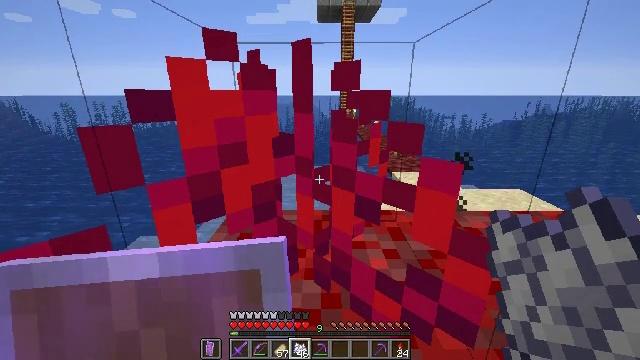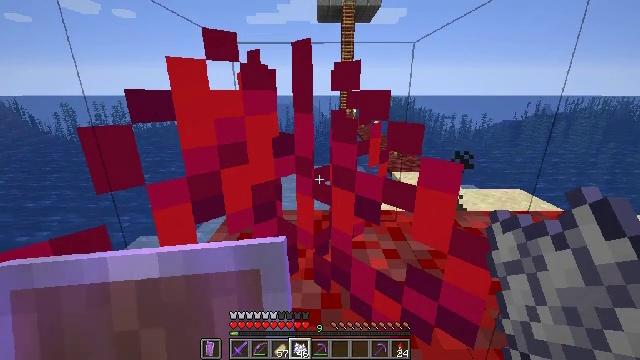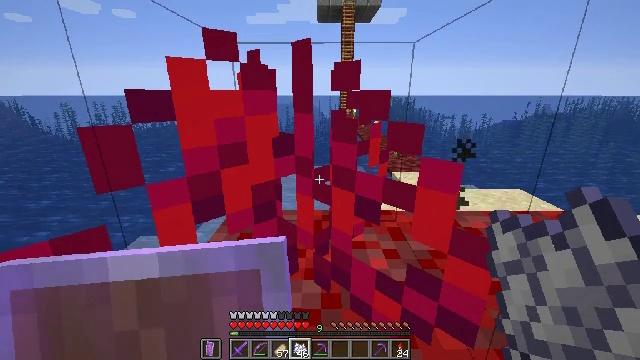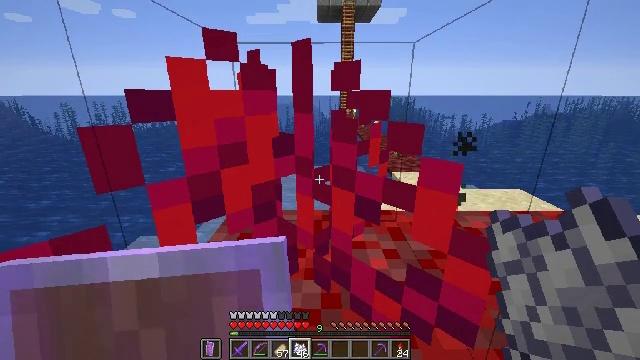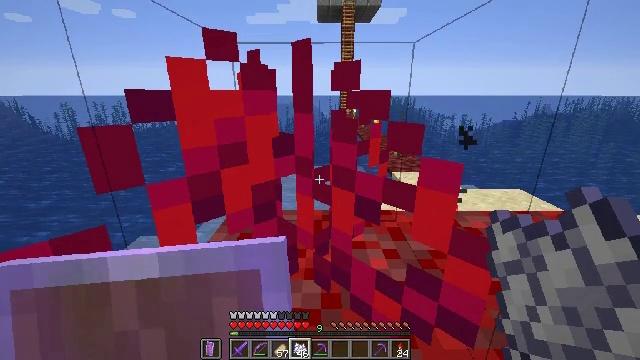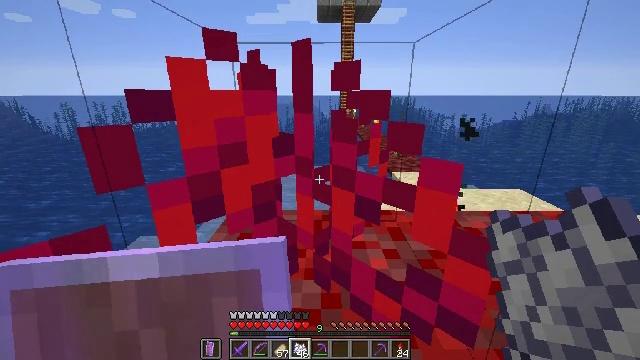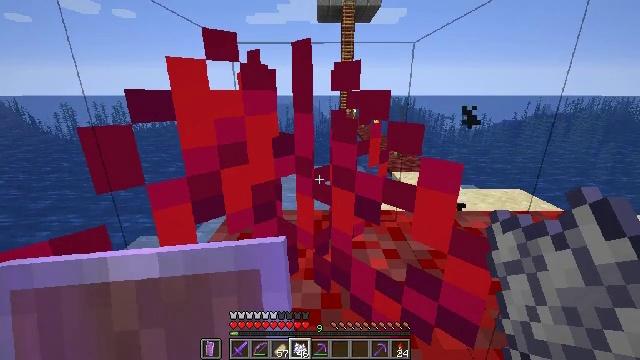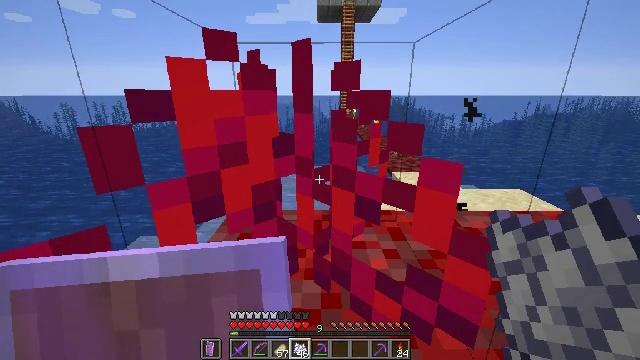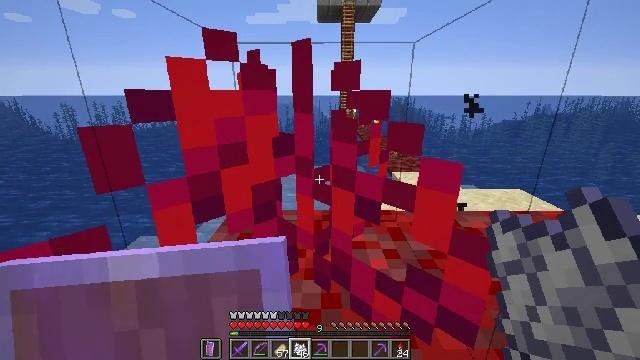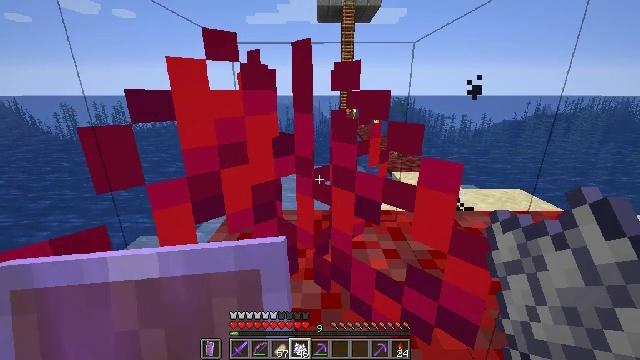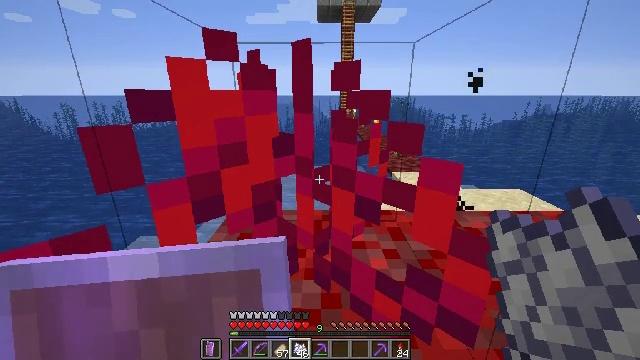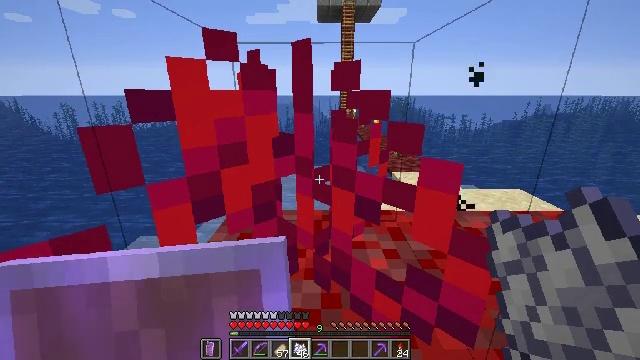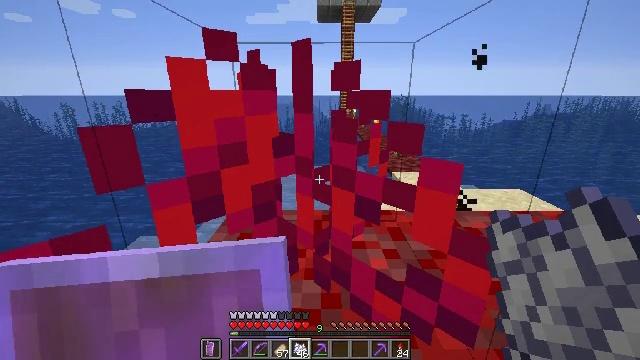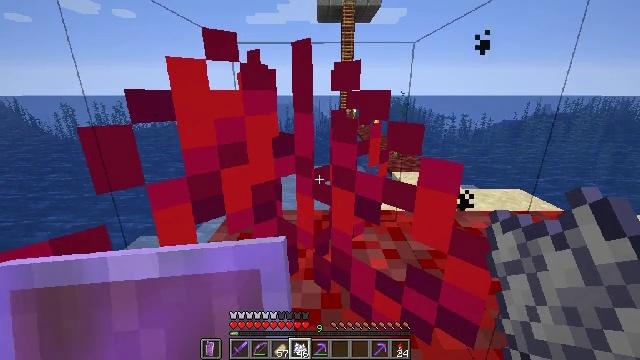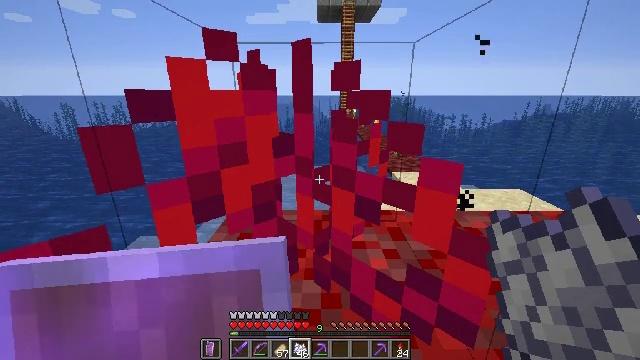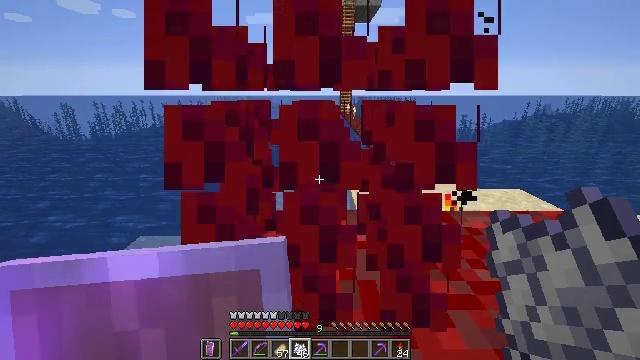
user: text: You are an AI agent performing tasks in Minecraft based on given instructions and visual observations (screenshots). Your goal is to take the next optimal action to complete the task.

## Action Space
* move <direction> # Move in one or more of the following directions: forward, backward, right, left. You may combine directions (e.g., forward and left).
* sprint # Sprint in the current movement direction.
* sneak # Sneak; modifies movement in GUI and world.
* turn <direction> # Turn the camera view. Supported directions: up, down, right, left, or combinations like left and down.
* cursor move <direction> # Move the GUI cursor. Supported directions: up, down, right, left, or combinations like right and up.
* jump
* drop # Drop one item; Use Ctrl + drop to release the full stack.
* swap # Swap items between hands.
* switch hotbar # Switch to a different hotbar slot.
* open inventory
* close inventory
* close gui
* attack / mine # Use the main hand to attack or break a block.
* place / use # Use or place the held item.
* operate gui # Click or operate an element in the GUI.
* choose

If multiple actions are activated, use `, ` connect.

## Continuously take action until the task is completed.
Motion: motion action
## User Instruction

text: Gather crimson roots by holding left button.
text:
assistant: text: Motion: no_op
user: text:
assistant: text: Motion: no_op
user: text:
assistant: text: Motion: no_op
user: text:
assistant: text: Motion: no_op
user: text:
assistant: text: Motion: no_op
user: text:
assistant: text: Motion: no_op
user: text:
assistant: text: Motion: no_op
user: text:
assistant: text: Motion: no_op
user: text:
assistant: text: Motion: no_op
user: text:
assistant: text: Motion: no_op
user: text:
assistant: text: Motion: no_op
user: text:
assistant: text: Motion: no_op
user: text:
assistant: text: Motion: no_op
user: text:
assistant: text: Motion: no_op
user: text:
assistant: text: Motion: attack / mine
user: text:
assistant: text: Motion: attack / mine
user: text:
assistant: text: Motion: no_op
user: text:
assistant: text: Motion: no_op
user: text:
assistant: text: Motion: no_op
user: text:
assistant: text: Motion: no_op